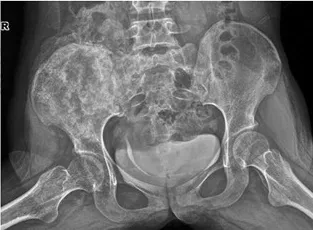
(A) X-ray of pelvic bone showing bone destruction and irregular calcification of the right ilium extending to the sacrum.
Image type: radiology (x_ray)